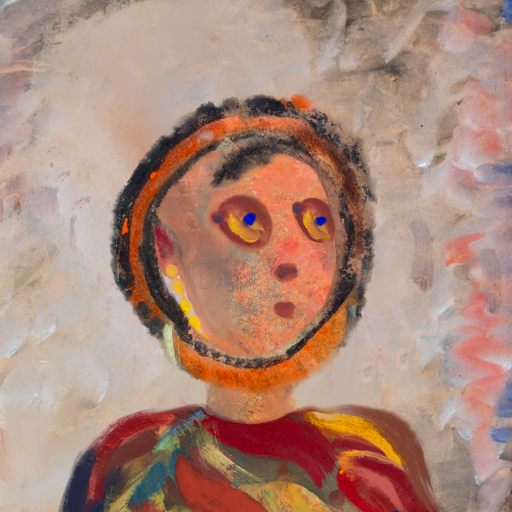
Background: Roy_Bahadur, Head And Neck Side: Irani, Face Side: Mother_And_Son_Son, Bust: Mother_And_Son_Son, Hair Side: Childish, Head Accessory: Blank, Second Necklace: Blank, Necklace: Blank, Baby: Blank